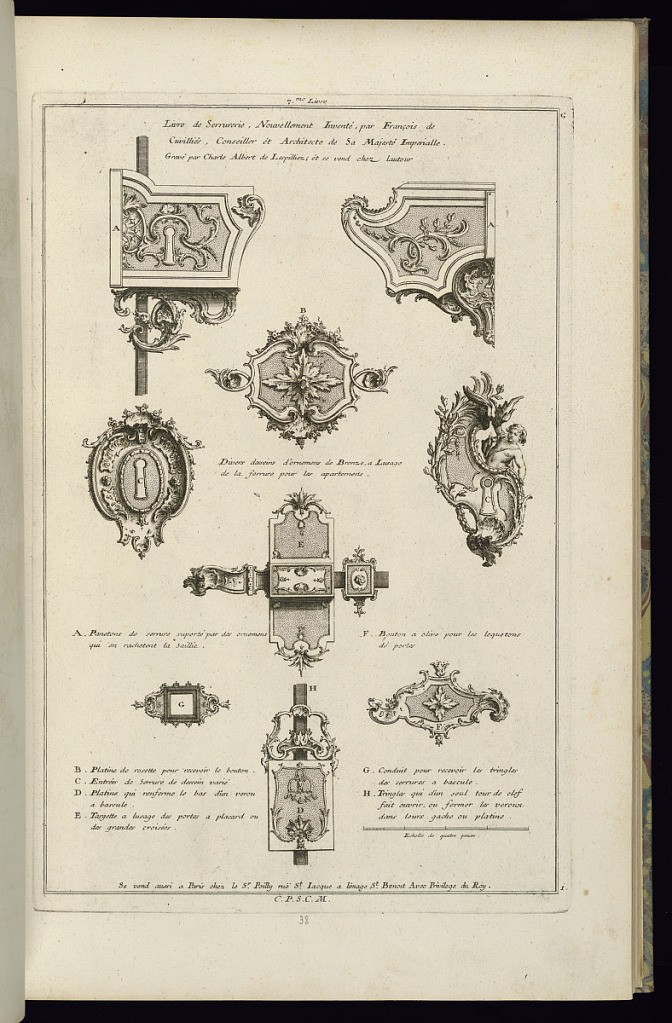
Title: Divers desseins d'ornemens de Bronze, à l'usage de la ferrure pour les apartemens
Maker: François de Cuvilliés the Elder, Belgian, 1695 - 1768
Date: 1745
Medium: Etching and engraving on off-white laid paper
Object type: Print
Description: Designs for nine locks, labeled A-H, with a legend in the lower quarter of the plate. The plate is numbered but not signed.